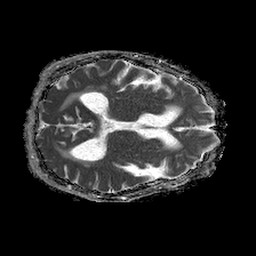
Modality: ADC
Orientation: axial
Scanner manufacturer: philips
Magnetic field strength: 1.5 T
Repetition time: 4.6 s
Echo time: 0.08528 s